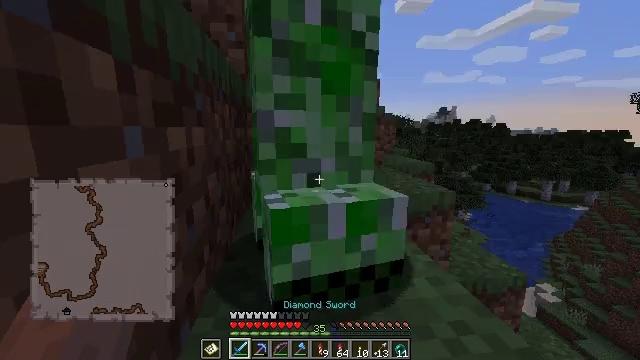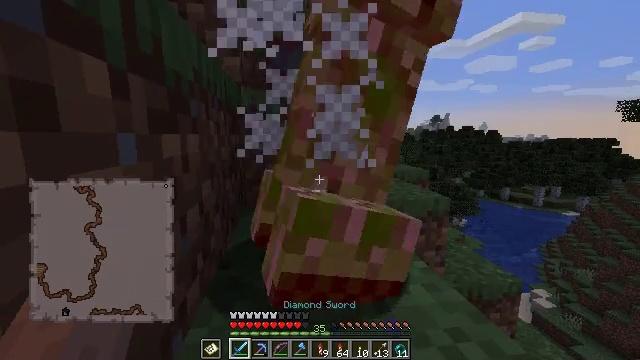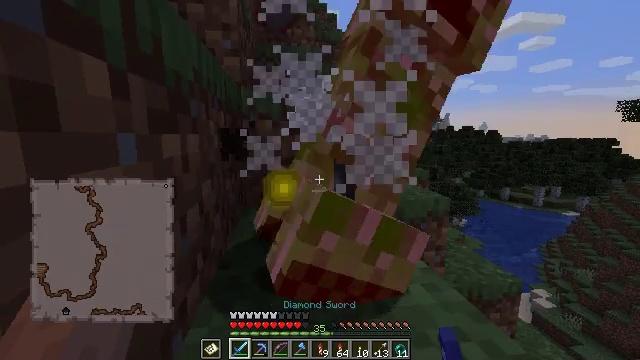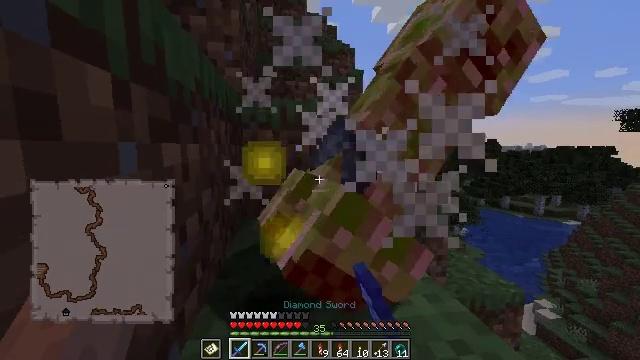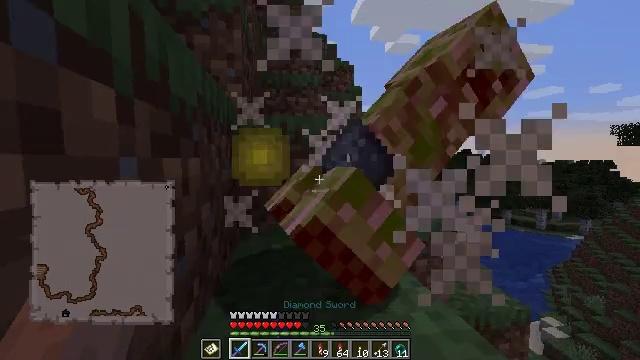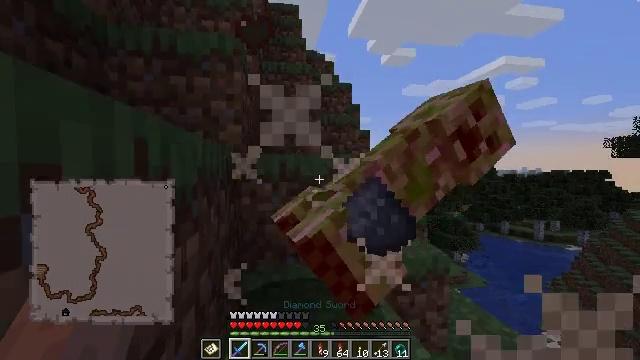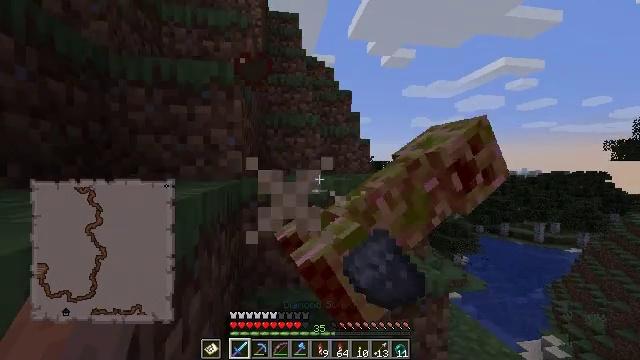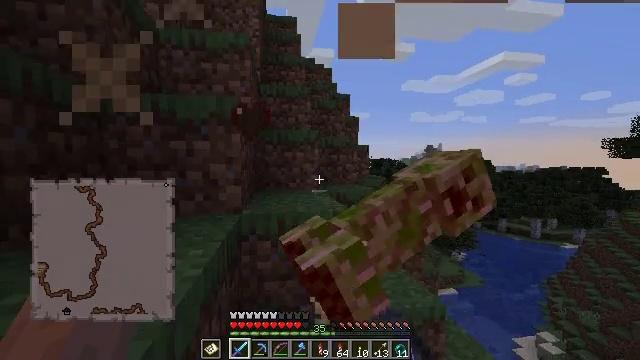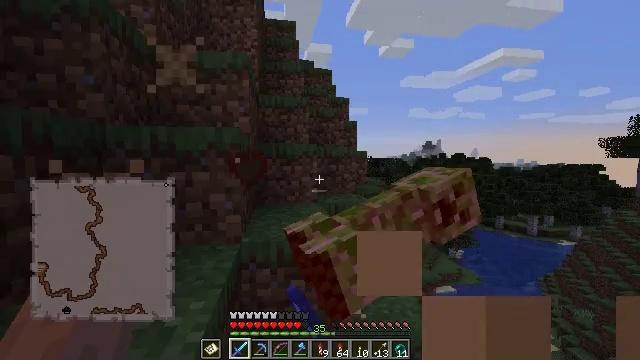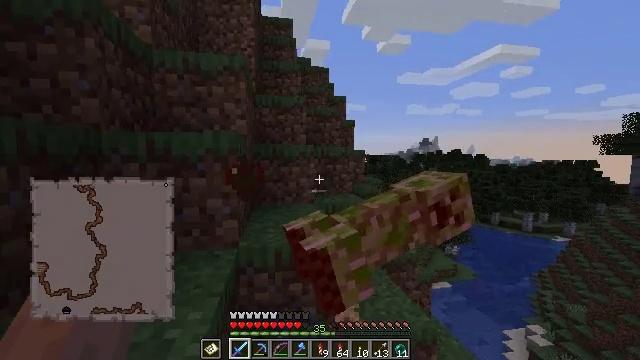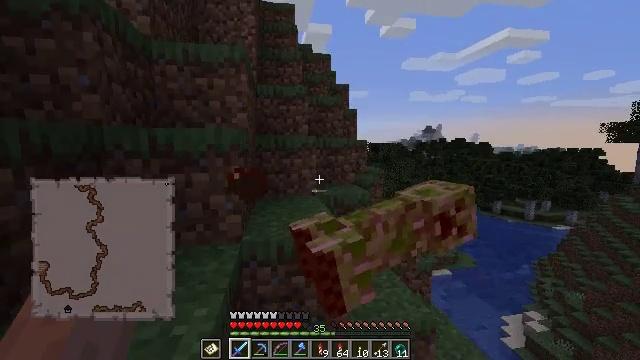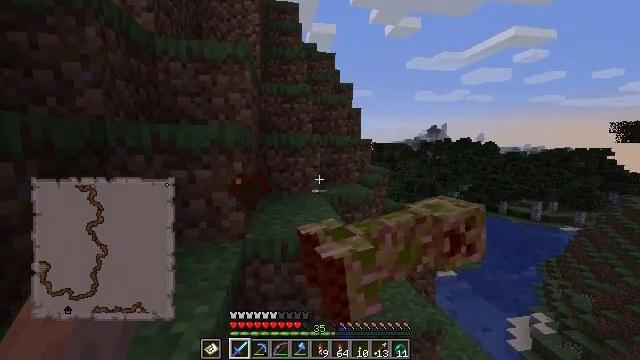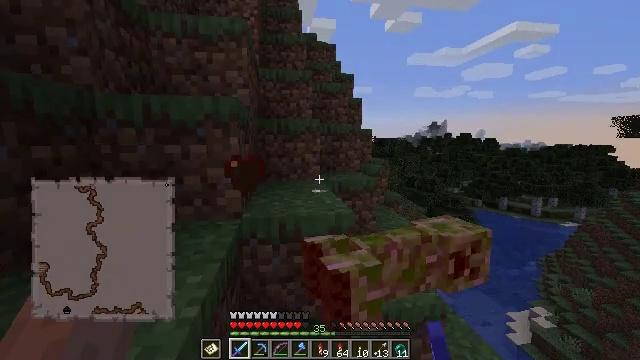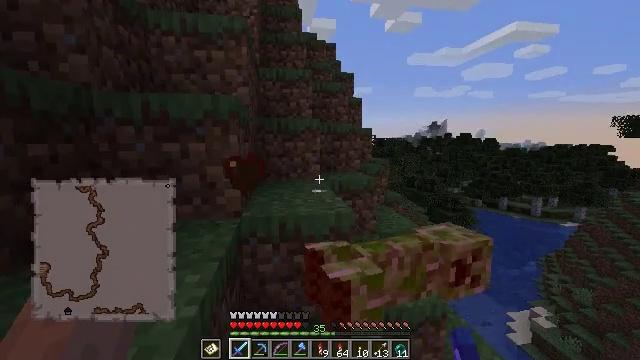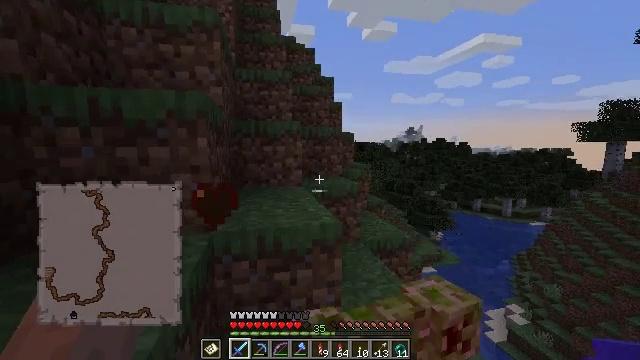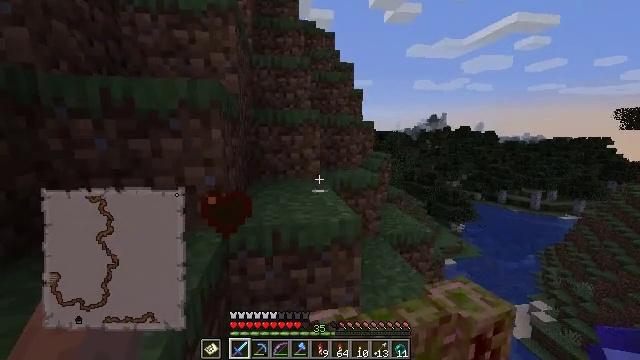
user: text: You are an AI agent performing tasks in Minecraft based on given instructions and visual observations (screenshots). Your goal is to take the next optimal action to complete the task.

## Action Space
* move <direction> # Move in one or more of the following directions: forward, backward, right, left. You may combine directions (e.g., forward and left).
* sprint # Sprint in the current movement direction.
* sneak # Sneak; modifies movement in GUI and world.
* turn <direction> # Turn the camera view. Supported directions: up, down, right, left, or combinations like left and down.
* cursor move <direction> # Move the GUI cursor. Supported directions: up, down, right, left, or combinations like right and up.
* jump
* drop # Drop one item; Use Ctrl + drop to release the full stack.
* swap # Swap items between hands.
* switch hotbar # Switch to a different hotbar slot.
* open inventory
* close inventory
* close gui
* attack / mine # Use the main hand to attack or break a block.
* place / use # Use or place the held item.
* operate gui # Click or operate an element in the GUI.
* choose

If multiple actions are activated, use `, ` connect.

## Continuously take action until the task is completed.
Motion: motion action
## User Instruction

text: Open the crafting table to craft a firework rocket.
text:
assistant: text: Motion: turn right and up
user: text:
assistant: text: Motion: attack / mine
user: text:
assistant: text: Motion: turn up, attack / mine
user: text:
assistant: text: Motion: turn up, attack / mine
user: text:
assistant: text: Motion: turn up, jump
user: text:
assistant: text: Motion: jump
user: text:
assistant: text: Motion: turn down, attack / mine, jump
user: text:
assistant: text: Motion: attack / mine, jump
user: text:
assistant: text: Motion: jump
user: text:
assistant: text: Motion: move forward, turn down, jump
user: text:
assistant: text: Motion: move forward
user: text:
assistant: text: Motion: move forward
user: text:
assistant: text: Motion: move forward
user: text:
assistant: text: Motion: move forward, turn right and up
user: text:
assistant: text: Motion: move forward, turn left and down
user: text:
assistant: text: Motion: move forward, turn left and down
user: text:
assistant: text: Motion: move forward, turn left and up
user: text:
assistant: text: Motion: move forward, turn left, jump
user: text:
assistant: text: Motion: move forward, turn up, jump
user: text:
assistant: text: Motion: move forward, jump
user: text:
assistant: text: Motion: move forward, jump
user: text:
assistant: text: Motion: move forward, turn up
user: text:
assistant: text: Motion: move forward, turn left and up, open inventory
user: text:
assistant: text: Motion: open inventory
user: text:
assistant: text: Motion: cursor move right and up, open inventory
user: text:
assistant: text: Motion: cursor move right and up
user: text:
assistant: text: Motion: no_op
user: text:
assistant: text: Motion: no_op
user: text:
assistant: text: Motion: cursor move right and up
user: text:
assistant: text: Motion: cursor move down